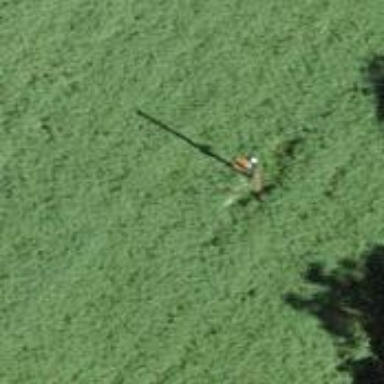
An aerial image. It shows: Pole with roof-covered pipeline marker.